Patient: sex M, age 70
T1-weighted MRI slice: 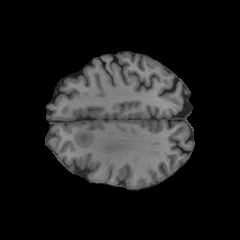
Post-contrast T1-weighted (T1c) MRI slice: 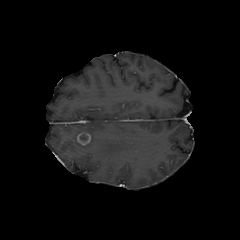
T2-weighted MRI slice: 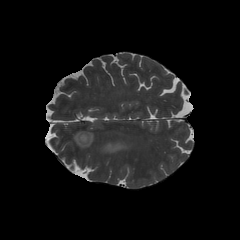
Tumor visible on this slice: yes
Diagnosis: Glioblastoma, IDH-wildtype
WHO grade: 4